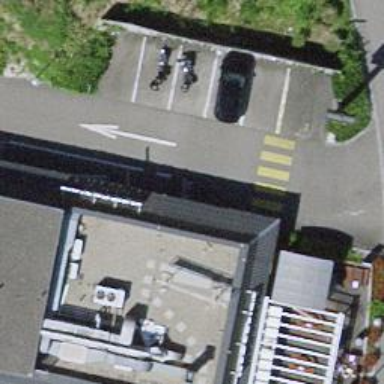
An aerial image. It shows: Uncontrolled zebra crossing on the road.